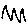
Label: zigzag